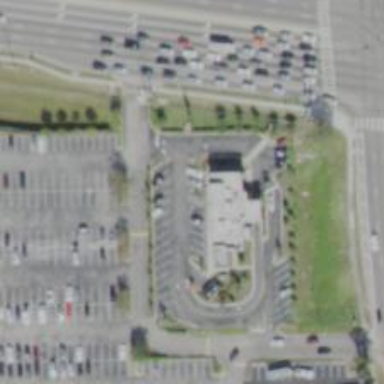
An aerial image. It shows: Parking space.